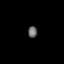
Tissue: lung
Cell type: Others
Senescence score: 0.2073
Nuclear area (px): 101
Mean DAPI intensity: 107.941